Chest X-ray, AP view. Patient: 33 years old, sex F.
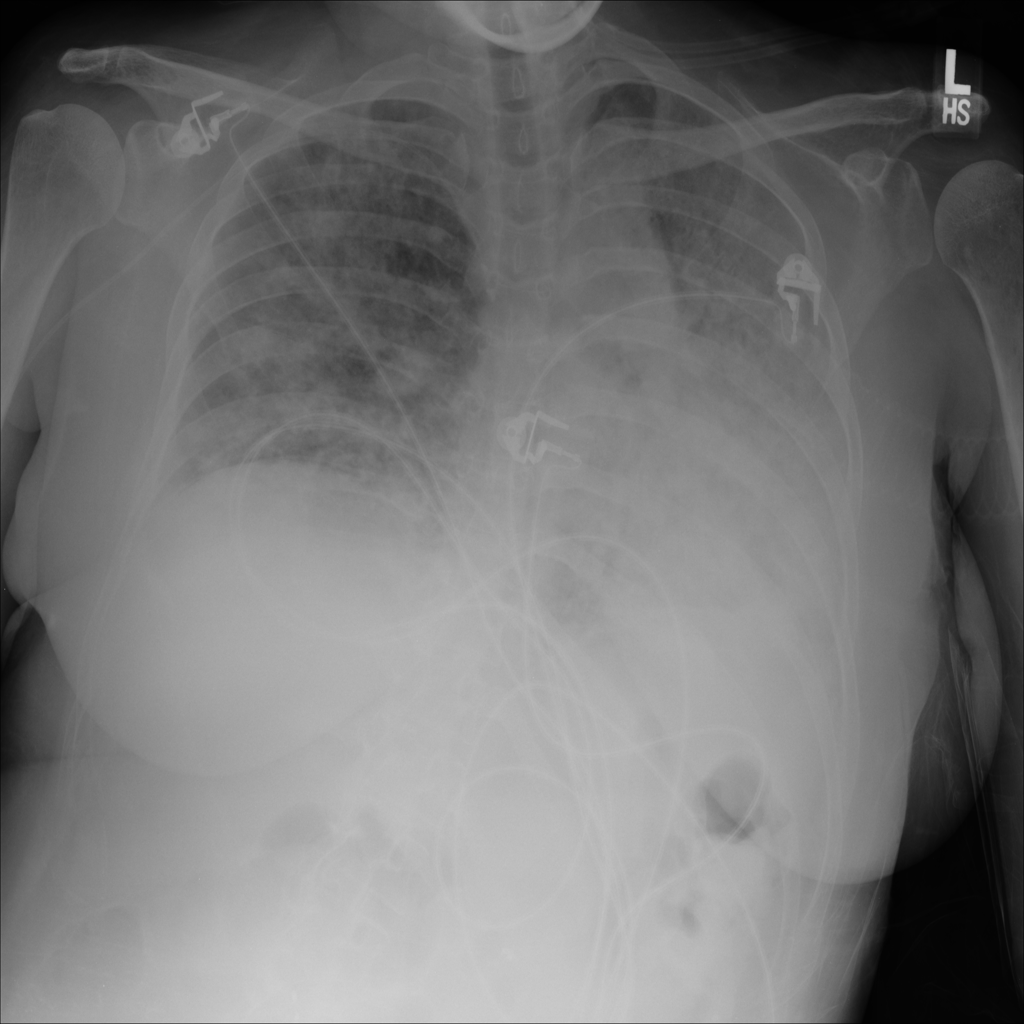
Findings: No Finding